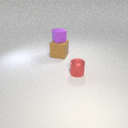
large brown rubber cube behind small red metal cylinder